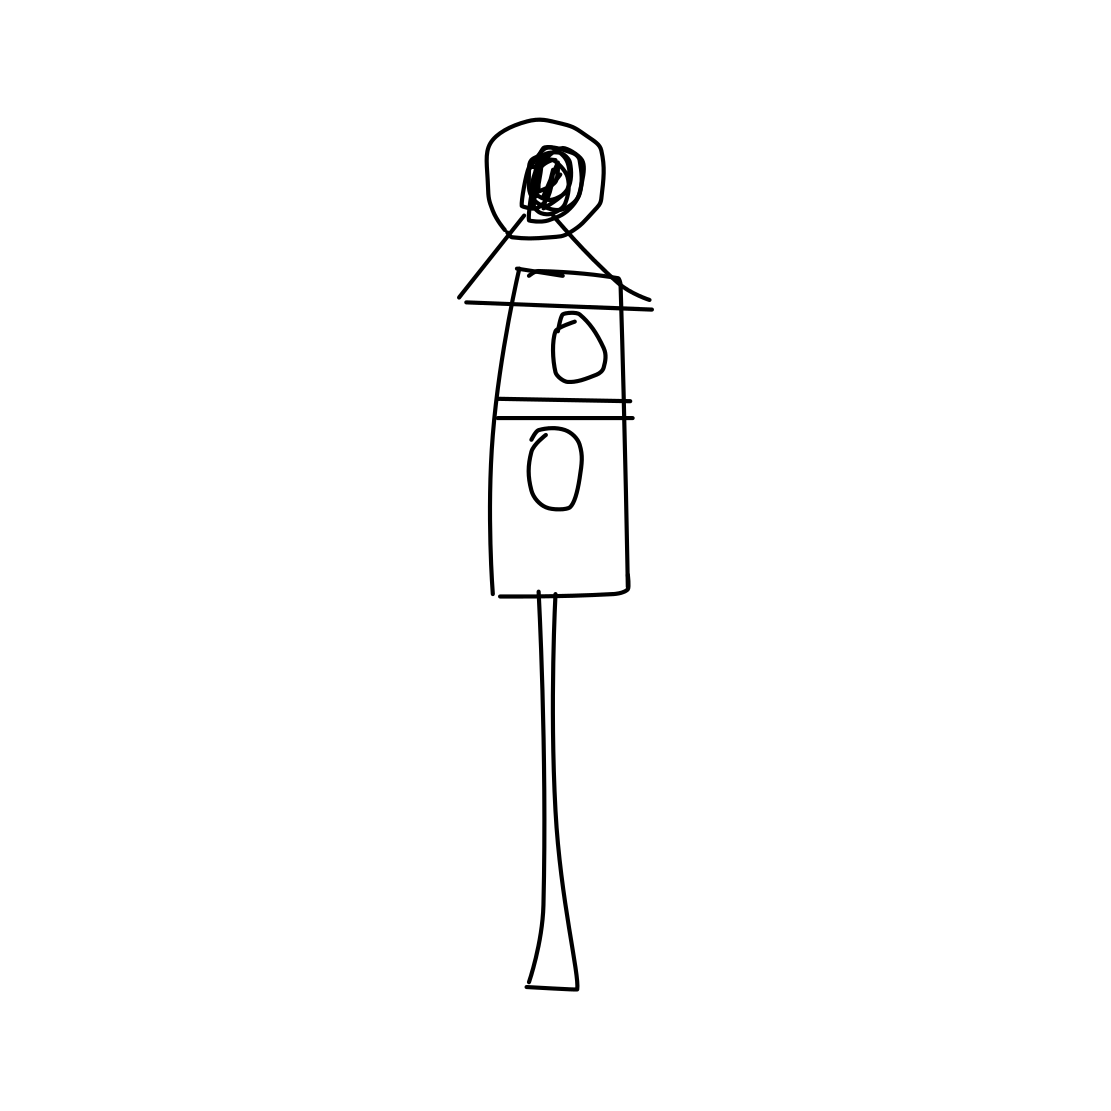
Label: parking meter